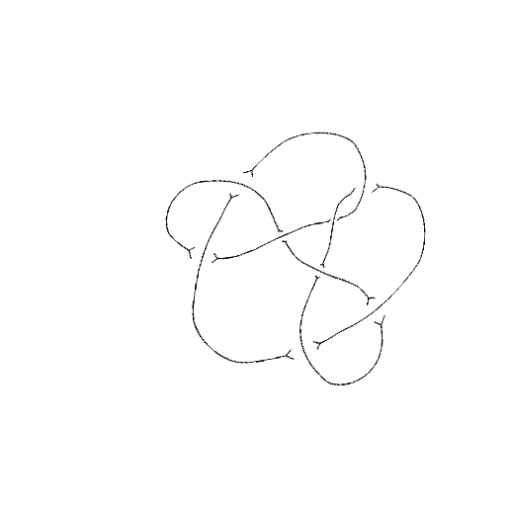
Crossing number: 8